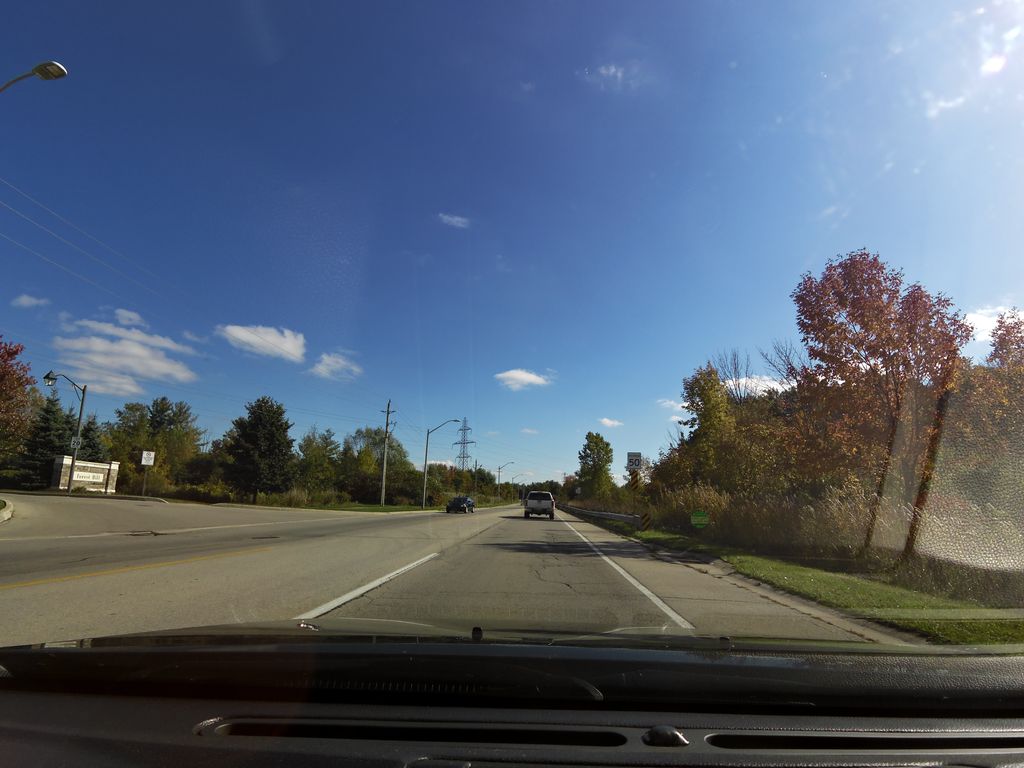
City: hamilton